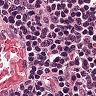
Metastatic tissue present: no